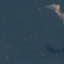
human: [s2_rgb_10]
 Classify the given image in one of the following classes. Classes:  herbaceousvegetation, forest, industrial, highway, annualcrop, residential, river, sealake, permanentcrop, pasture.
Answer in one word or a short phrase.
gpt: Forest